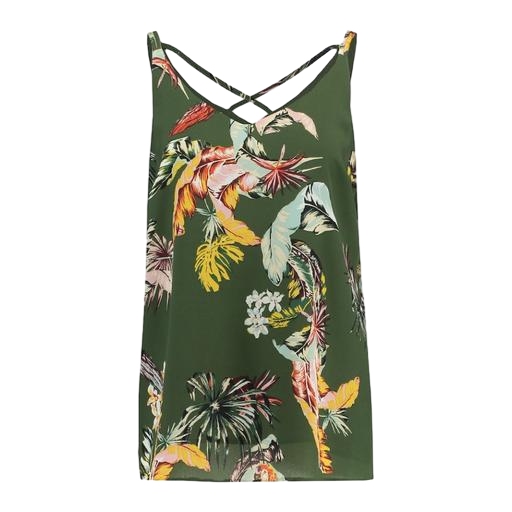
green sleeveless floral-print shirt, print strappy tank top, green jungle print racerback tank, white background